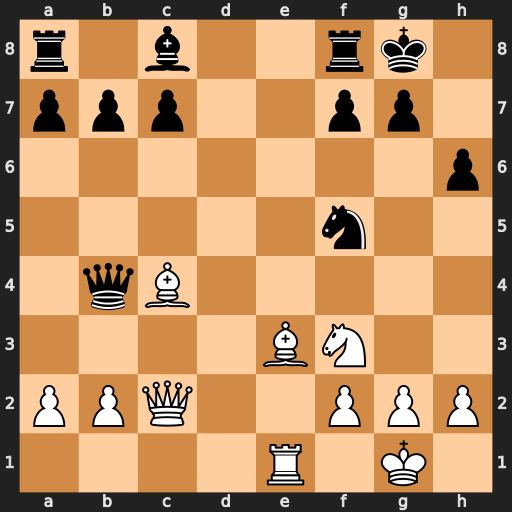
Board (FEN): r1b2rk1/ppp2pp1/7p/5n2/1qB5/4BN2/PPQ2PPP/4R1K1
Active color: w
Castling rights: -
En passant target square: -
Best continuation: Bc5 Qxc5 Bxf7+ Rxf7 Qxc5